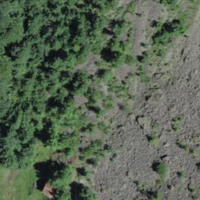
EUNIS habitat code: 23
Species observed at this site:
Cephalanthera longifolia